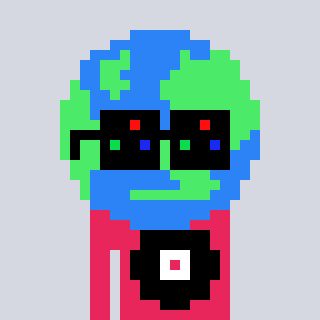
a pixel art character with square black sunglasses, a earth-shaped head and a redpinkish-colored body on a cool background